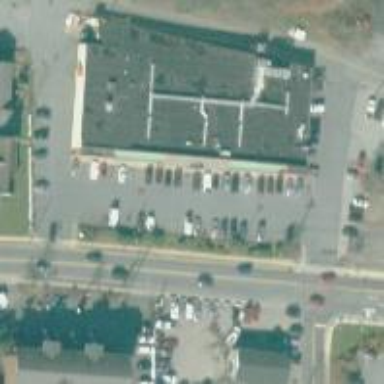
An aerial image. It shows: Supermarket.